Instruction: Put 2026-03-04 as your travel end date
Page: home
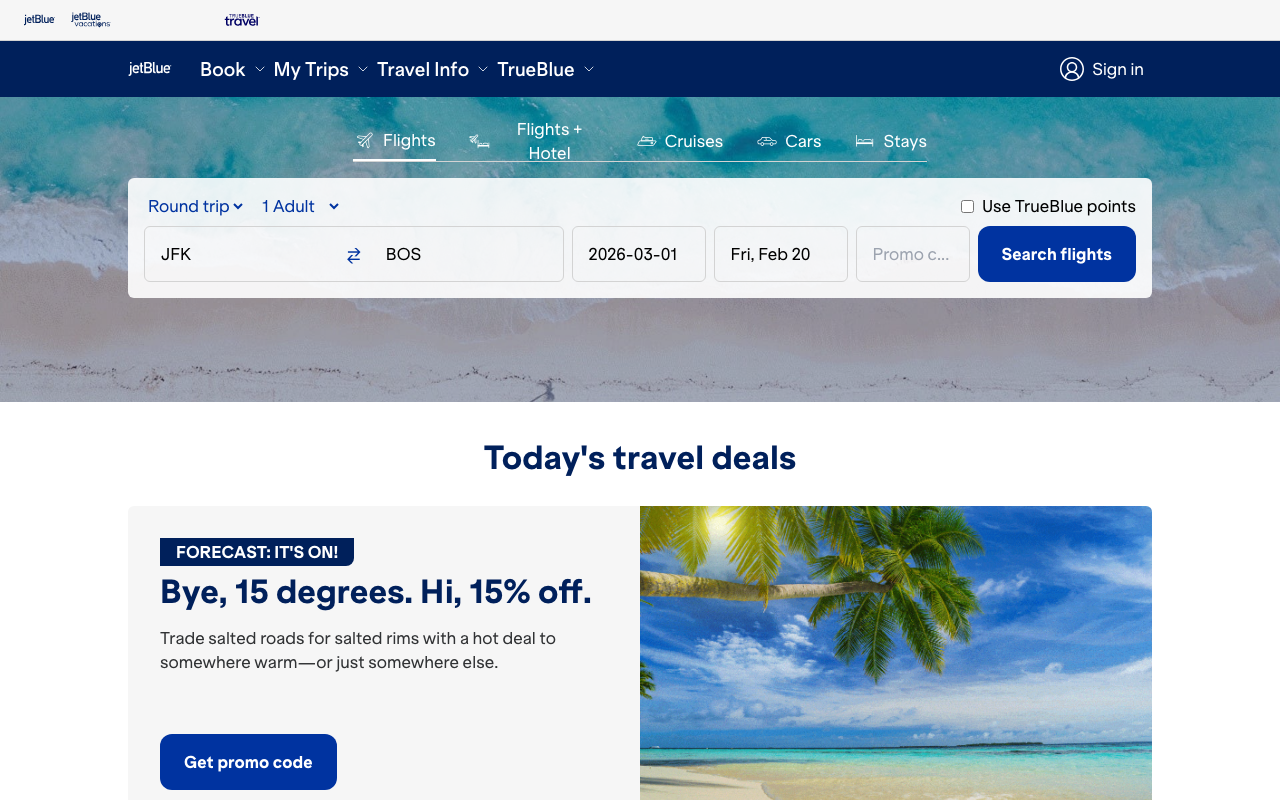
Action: type